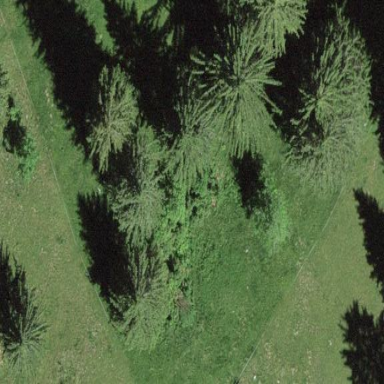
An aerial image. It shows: Serene woodland landscape.